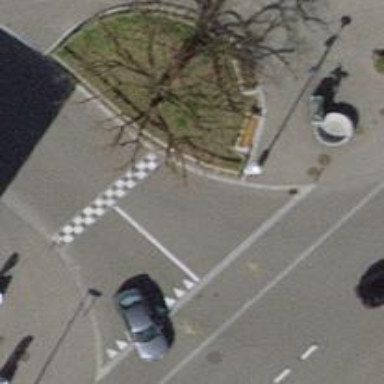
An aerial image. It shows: Table-style traffic calming feature.